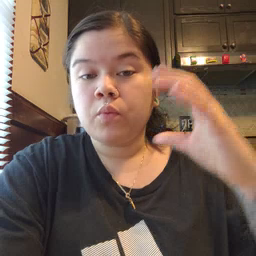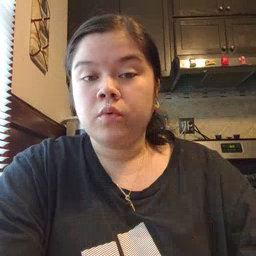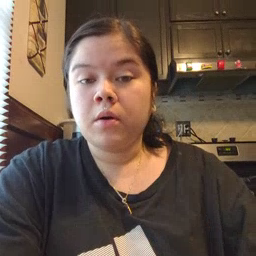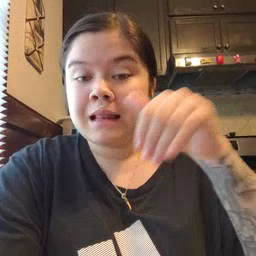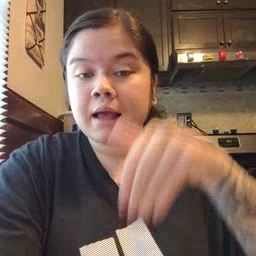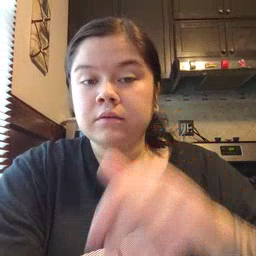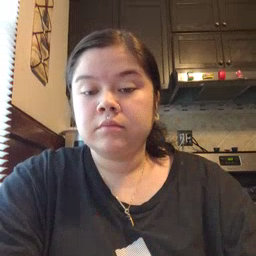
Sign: night